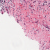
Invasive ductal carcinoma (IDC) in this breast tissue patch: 0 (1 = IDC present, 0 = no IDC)